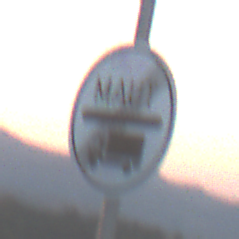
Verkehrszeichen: EndeMautpflicht
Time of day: SunriseSunset
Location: Outdoor (Nature)
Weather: Clear
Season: NotSpecified
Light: Natural